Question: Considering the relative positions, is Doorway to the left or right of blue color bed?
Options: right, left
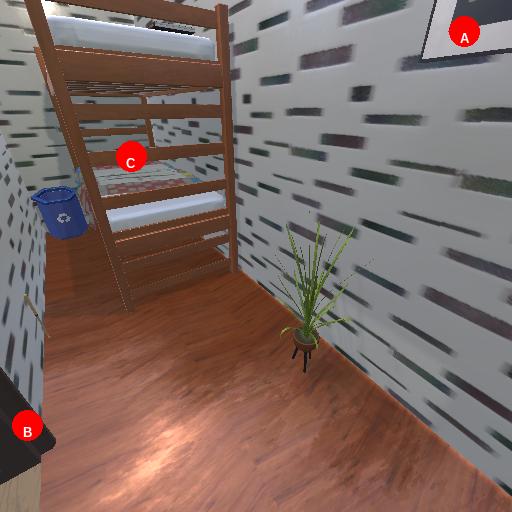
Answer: right